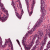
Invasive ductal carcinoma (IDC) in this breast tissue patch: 0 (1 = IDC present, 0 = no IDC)